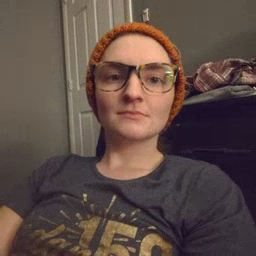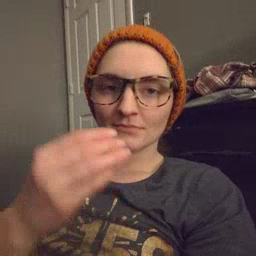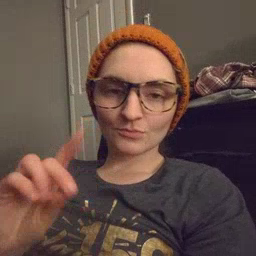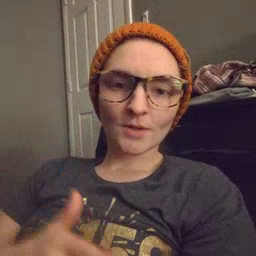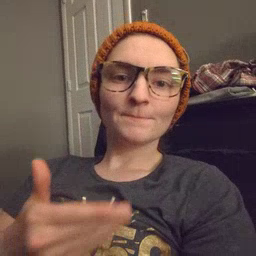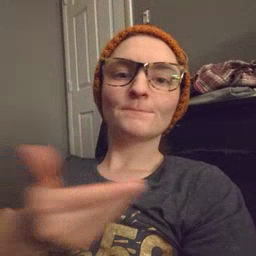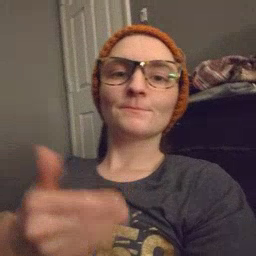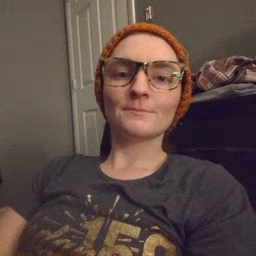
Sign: puppy